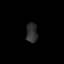
Tissue: lung
Cell type: Epithelial cells
Senescence score: 0.22
Nuclear area (px): 214
Mean DAPI intensity: 47.374